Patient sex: M
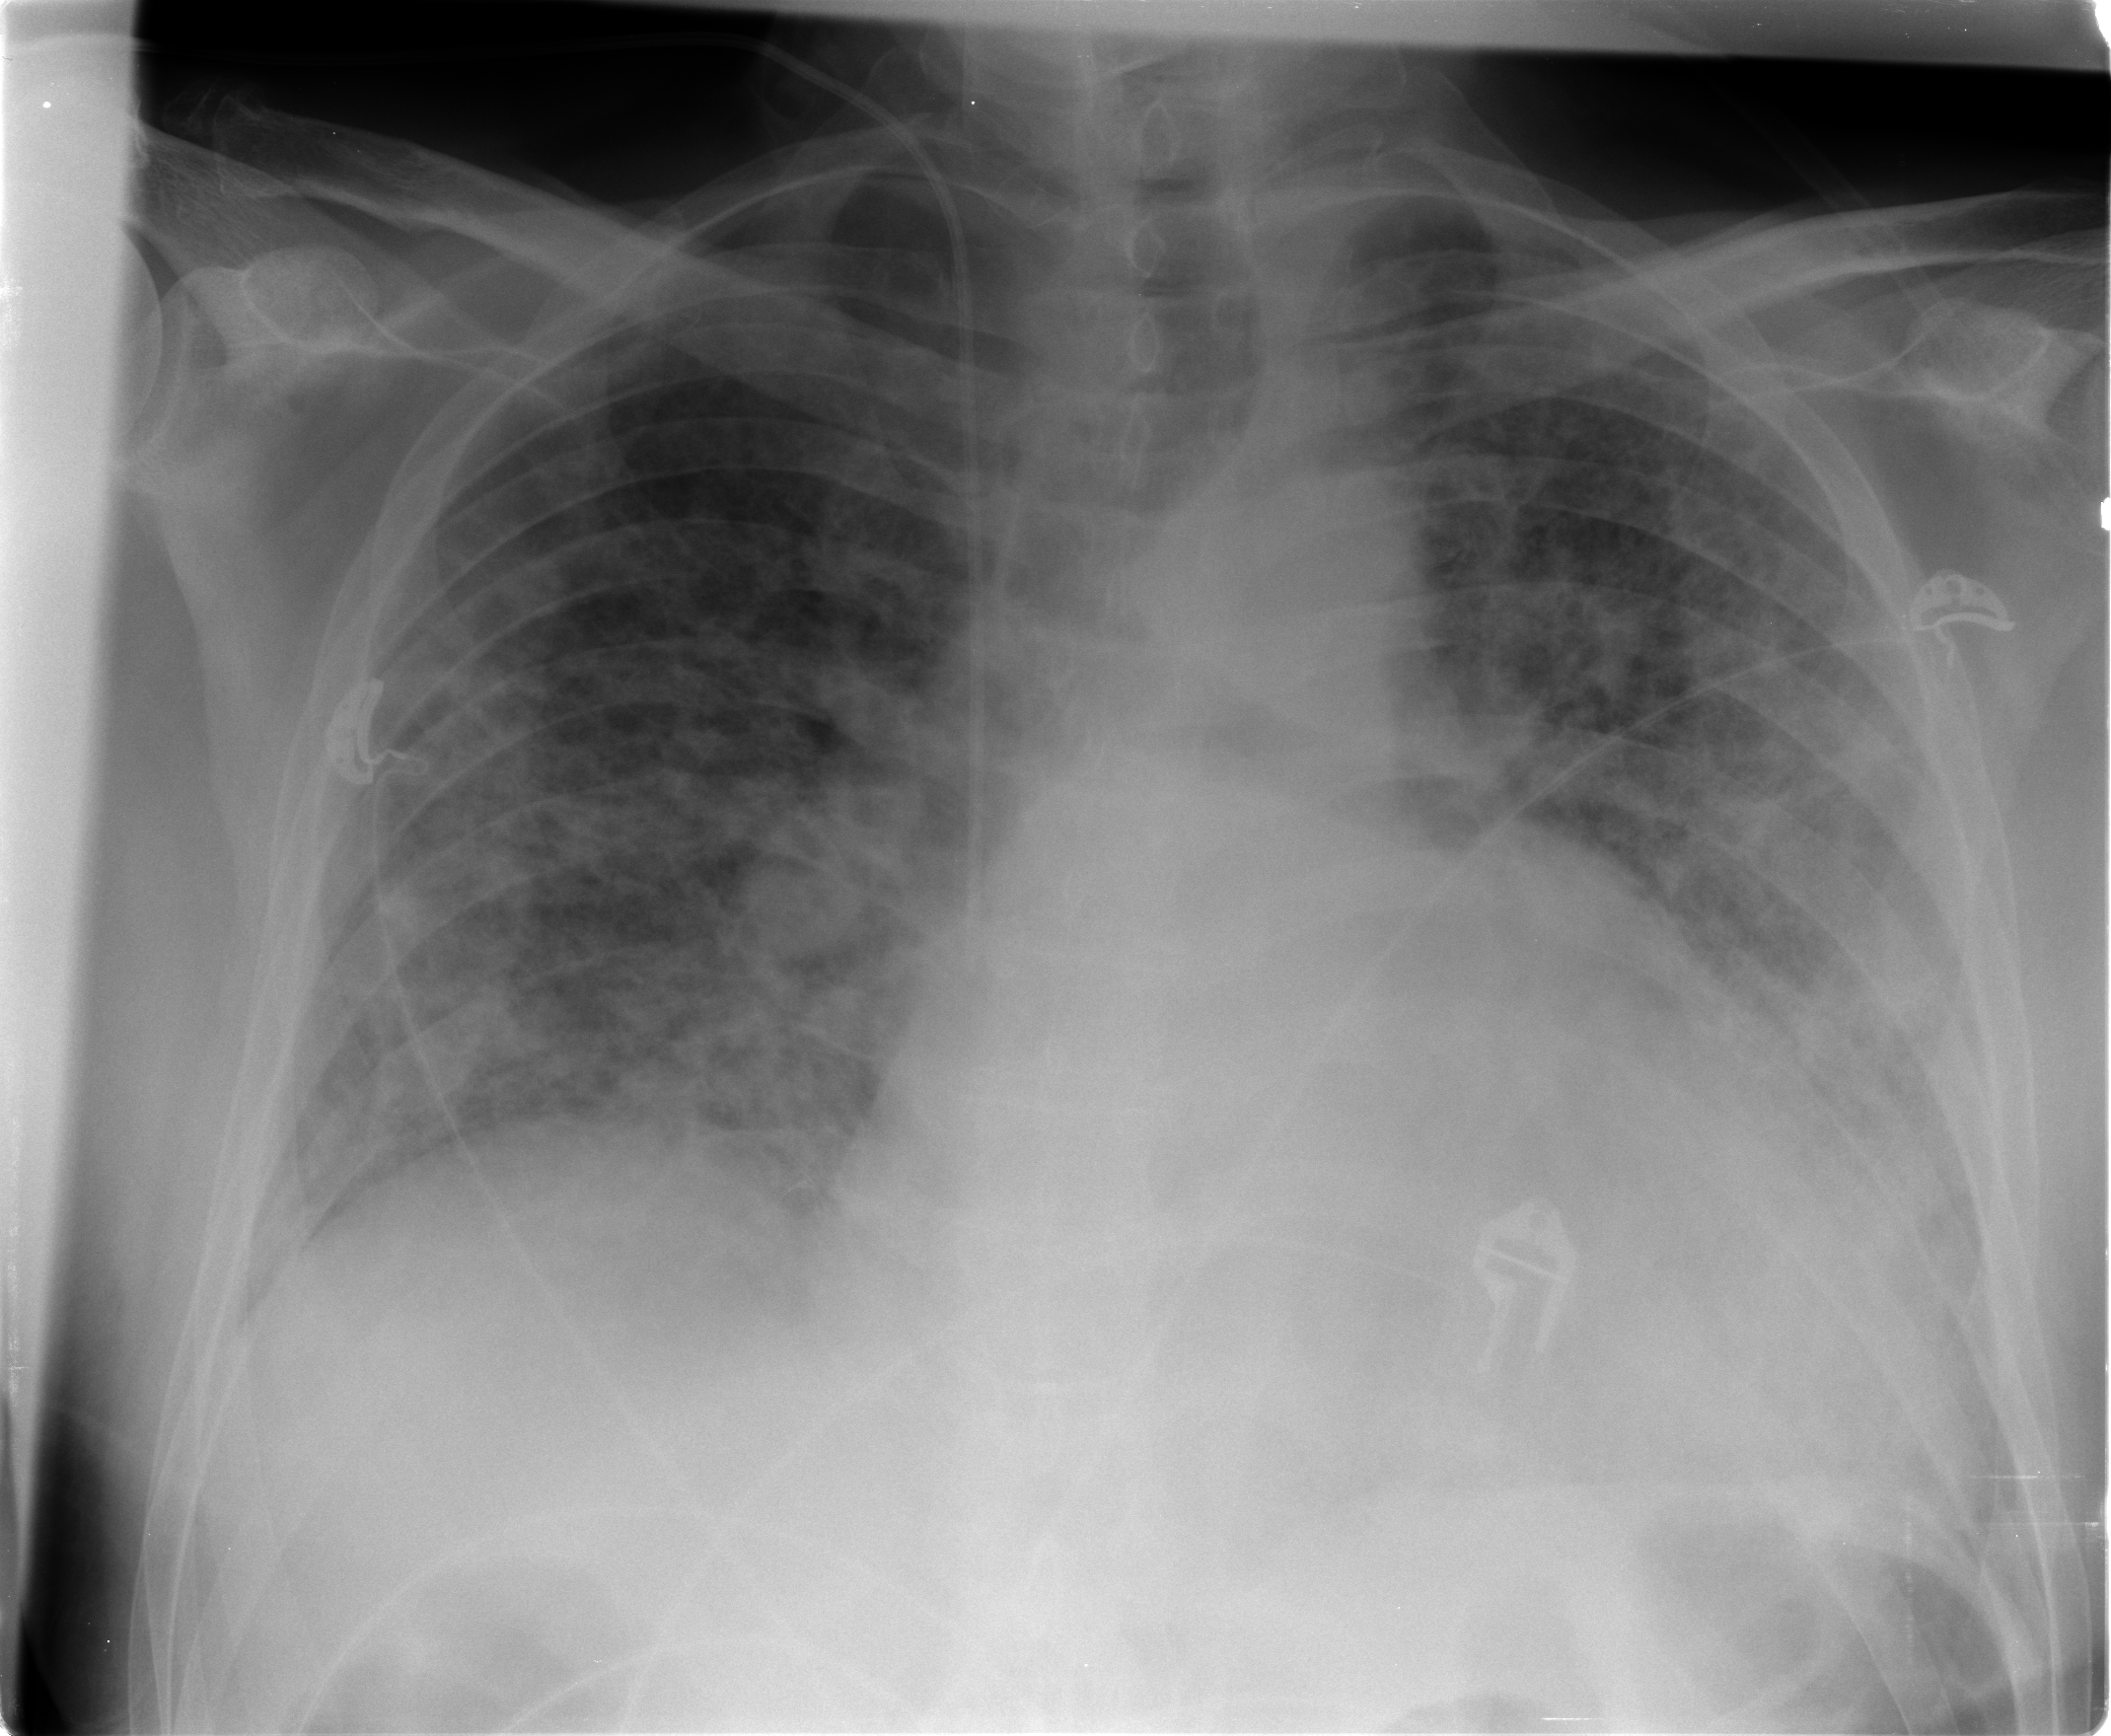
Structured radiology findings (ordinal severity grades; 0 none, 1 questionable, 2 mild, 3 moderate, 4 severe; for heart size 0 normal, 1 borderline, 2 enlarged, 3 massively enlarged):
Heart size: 2
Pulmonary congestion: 1
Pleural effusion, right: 0
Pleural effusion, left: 2
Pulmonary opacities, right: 3
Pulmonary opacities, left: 3
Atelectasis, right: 2
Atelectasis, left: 2